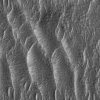
Atmospheric dust classification: not_dusty